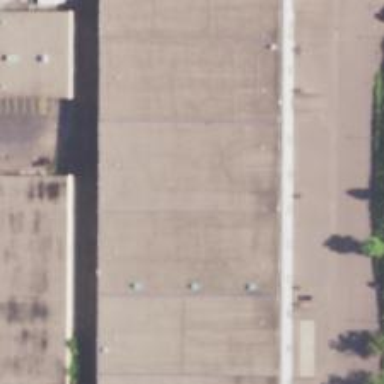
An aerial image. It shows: Industrial warehouse with office space.